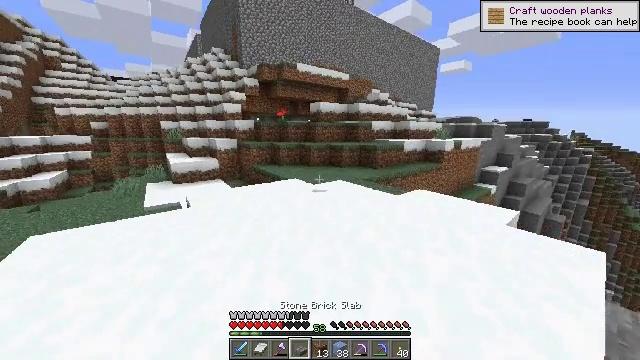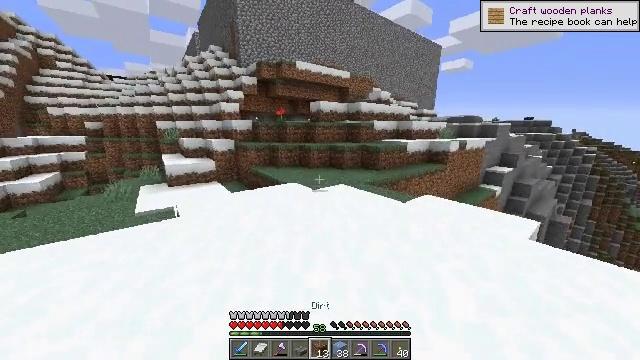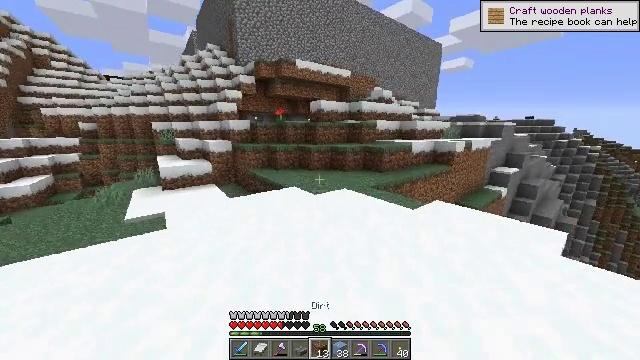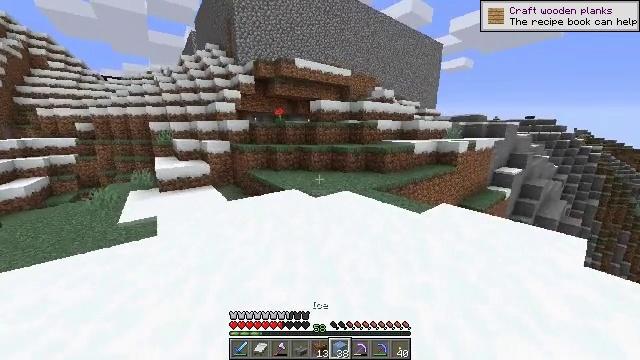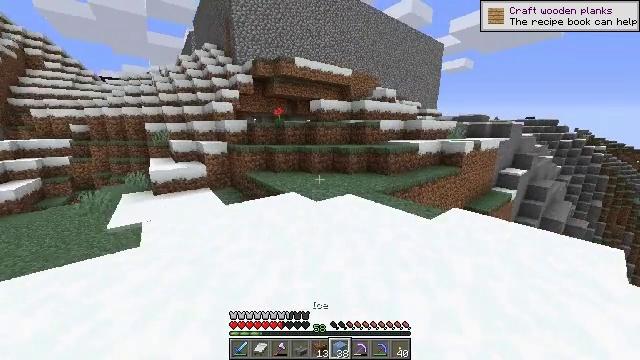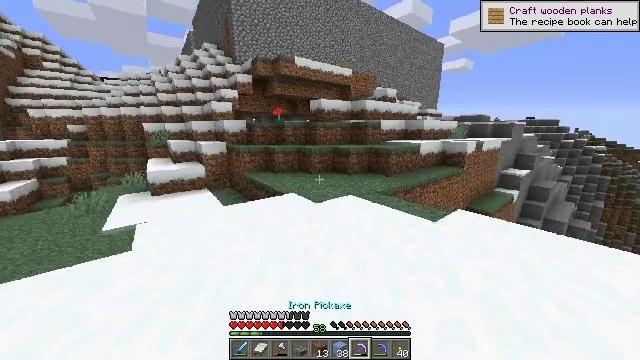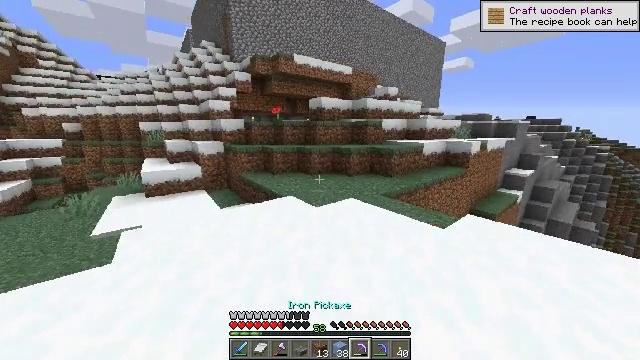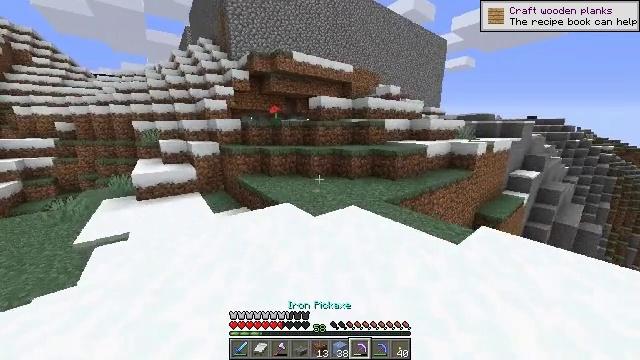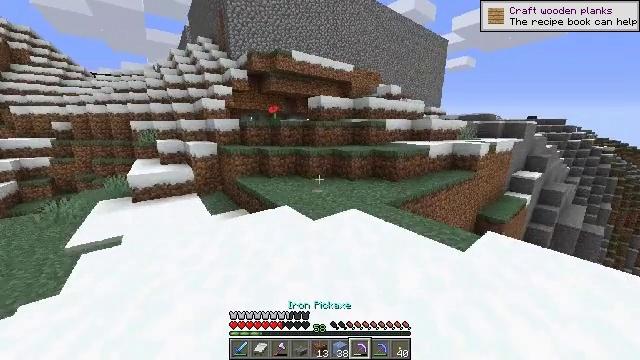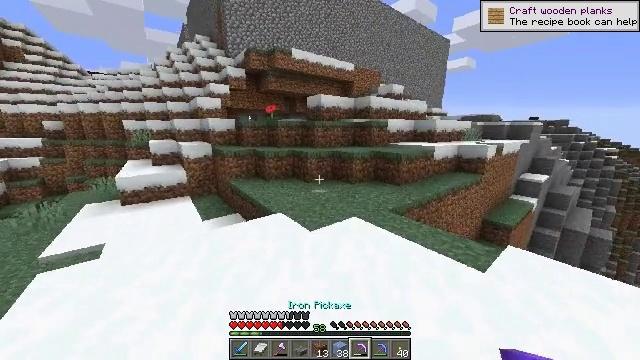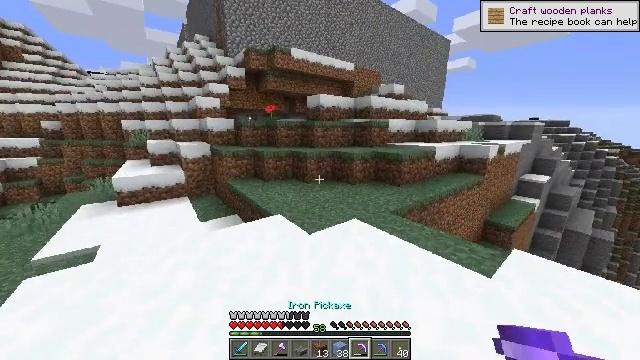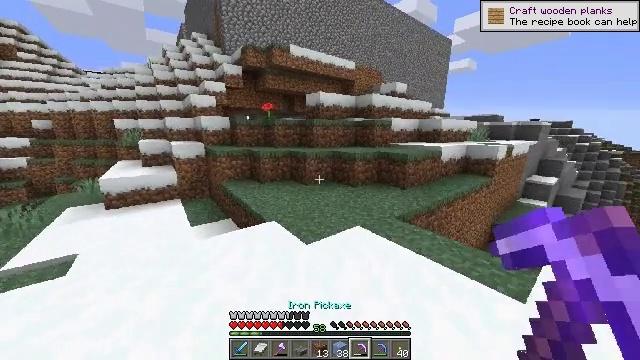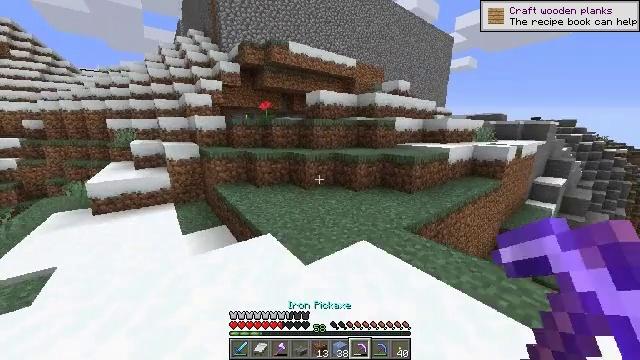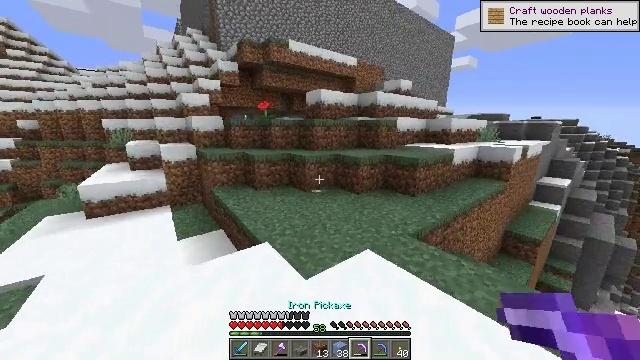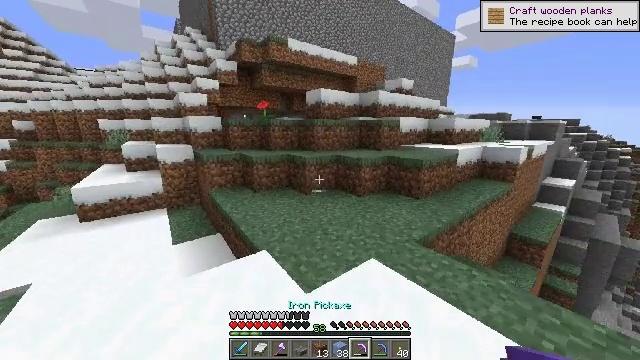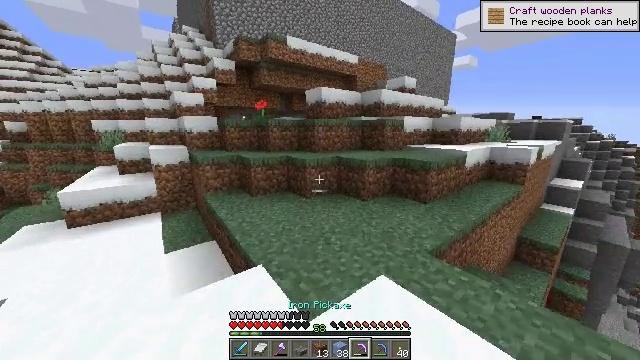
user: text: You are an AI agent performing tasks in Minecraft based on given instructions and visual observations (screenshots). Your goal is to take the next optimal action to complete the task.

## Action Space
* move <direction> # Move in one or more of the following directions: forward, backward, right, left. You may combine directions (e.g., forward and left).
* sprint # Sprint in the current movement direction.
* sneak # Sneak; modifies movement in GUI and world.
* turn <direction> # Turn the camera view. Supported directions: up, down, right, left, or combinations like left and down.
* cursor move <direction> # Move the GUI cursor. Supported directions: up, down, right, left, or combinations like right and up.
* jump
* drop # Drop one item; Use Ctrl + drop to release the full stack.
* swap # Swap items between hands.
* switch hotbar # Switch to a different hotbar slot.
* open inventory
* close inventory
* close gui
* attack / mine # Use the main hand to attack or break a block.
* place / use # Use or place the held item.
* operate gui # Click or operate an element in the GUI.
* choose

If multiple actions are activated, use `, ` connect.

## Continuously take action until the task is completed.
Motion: motion action
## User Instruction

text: Gather ice for building or crafting.
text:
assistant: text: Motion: move forward
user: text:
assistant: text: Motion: move forward
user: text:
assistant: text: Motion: move forward
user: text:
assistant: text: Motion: move forward
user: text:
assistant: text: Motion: move forward
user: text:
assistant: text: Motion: move forward
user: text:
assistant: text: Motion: move forward
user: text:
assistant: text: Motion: move forward
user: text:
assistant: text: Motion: move forward
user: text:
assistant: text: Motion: move forward
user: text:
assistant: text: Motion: move forward
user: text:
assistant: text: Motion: move forward
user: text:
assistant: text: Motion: move forward
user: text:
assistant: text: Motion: move forward
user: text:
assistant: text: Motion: move forward
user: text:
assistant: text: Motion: move forward
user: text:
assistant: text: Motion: move forward
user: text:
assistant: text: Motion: move forward
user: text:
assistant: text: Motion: move forward
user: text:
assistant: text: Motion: move forward
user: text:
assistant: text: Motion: move forward, turn left
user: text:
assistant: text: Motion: move forward, turn left
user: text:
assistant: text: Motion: move forward, turn left
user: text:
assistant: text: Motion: move forward
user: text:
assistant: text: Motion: move forward, turn left
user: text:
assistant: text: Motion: move forward
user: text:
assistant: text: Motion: move forward
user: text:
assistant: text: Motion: move forward, jump
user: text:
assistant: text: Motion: move forward, jump
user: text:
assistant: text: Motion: move forward, jump